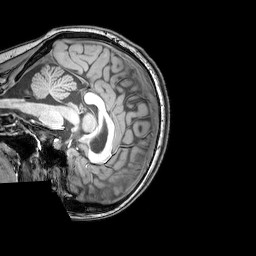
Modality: T1w
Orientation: sagittal
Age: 21
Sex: female
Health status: healthy
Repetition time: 0.081 s
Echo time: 0.037 s